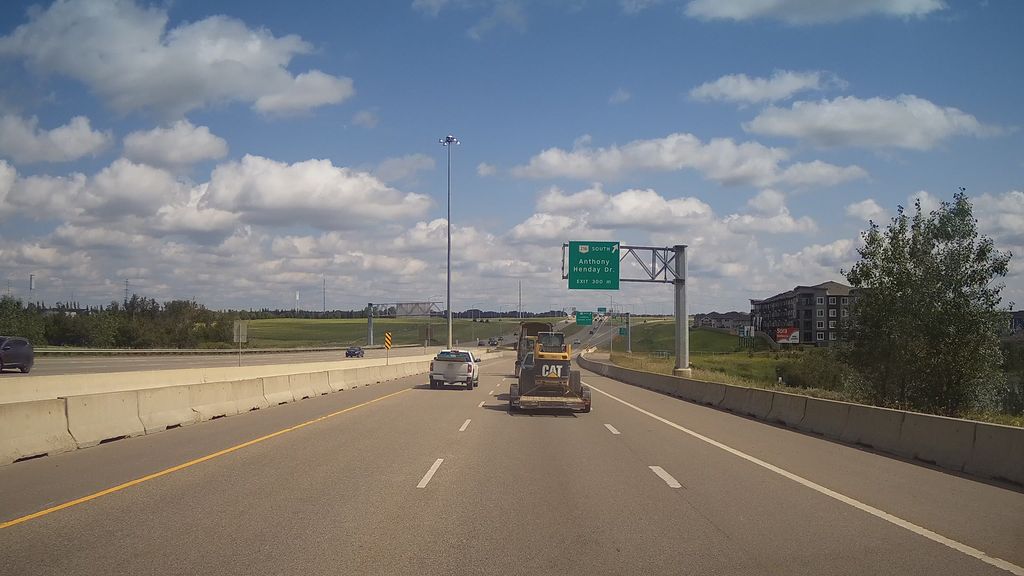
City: edmonton